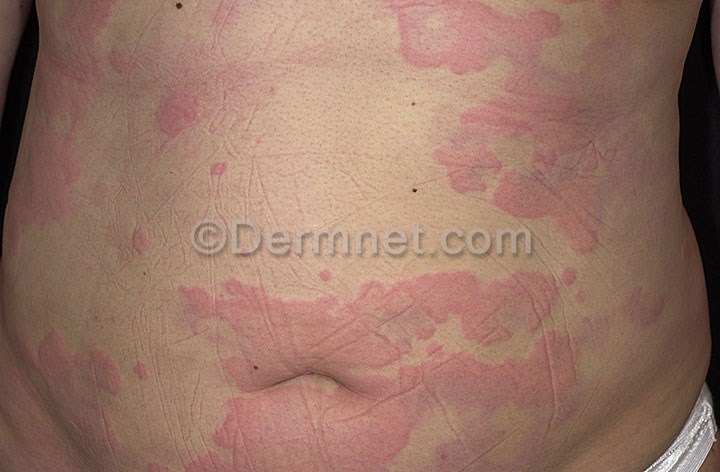
Disease: Urticaria Hives